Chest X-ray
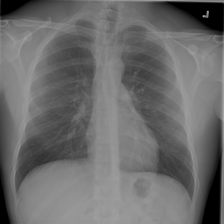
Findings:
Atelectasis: negative
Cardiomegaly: negative
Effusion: negative
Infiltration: negative
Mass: negative
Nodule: negative
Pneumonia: negative
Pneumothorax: negative
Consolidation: negative
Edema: negative
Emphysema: negative
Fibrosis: negative
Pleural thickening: negative
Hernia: negative